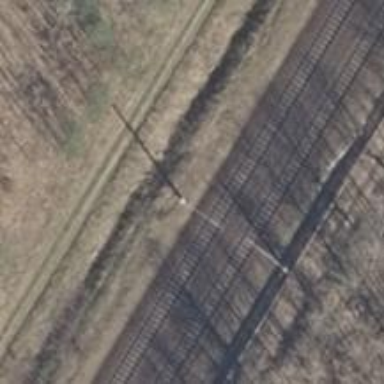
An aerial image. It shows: Railway milestone with catenary mast.